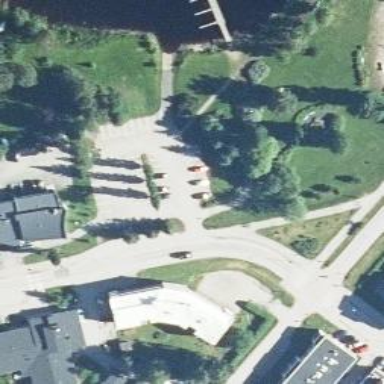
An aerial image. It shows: Asphalt cycleway with unmarked crossing.